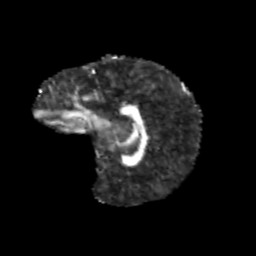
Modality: FA
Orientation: sagittal
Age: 12
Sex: male
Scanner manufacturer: siemens
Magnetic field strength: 3 T
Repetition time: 3.8 s
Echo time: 0.07 s